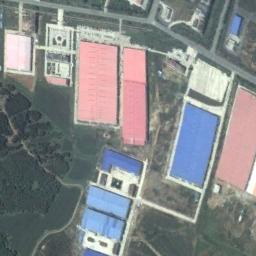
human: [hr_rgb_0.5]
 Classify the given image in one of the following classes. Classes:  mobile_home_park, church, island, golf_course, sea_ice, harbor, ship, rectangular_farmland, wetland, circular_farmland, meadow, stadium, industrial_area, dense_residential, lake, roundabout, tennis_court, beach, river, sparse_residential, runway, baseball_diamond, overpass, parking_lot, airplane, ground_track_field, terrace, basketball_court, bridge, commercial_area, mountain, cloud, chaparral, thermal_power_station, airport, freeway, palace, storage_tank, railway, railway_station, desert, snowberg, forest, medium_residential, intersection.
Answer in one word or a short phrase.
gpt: industrial_area